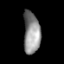
Tissue: lung
Cell type: Epithelial cells
Senescence score: 0.234
Nuclear area (px): 683
Mean DAPI intensity: 142.941